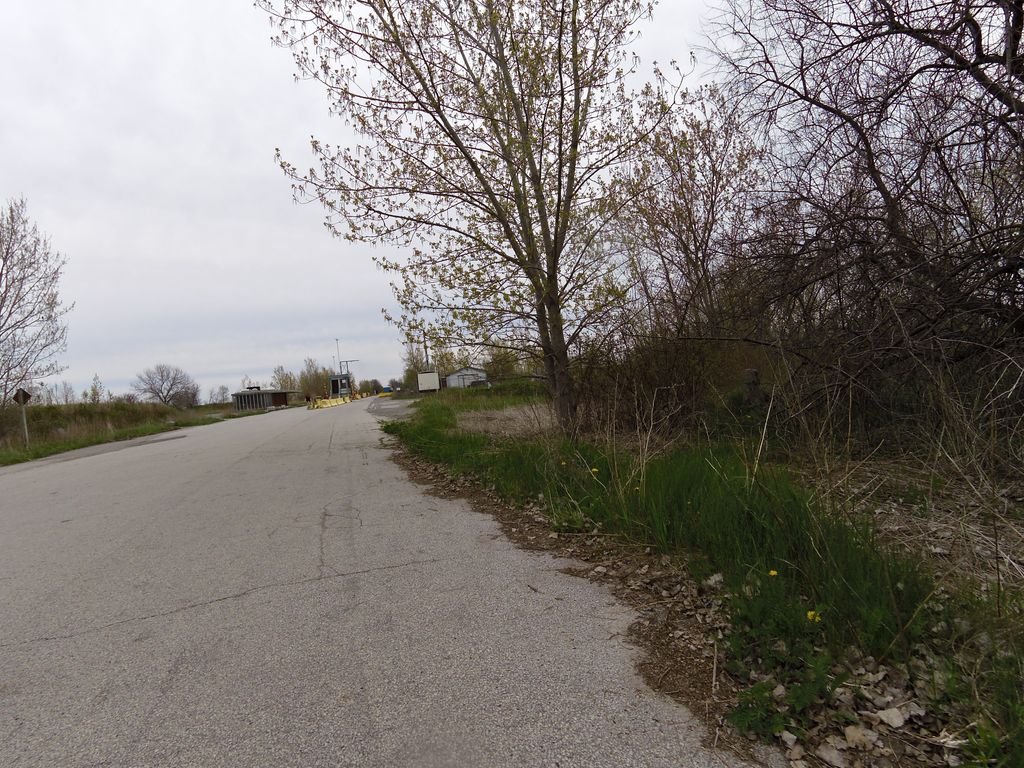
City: toronto